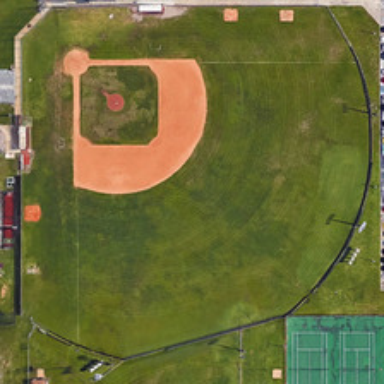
A baseball field is near three tennis courts .